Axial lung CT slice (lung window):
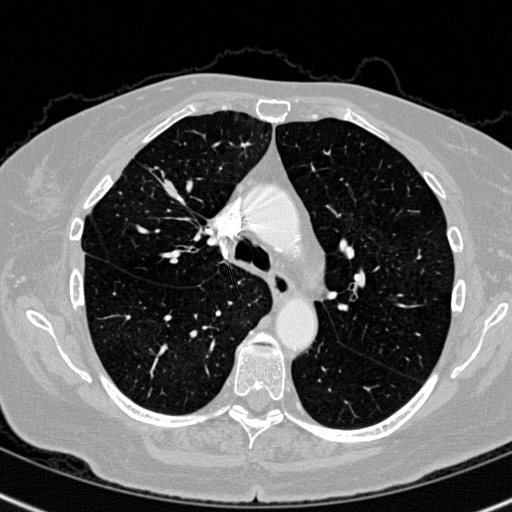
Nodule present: no